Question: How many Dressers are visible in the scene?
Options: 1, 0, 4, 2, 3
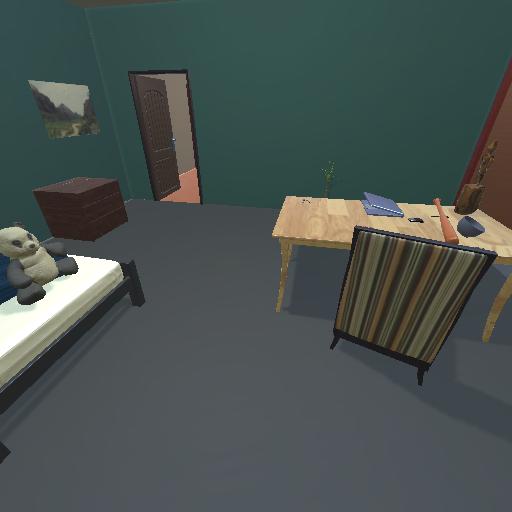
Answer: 1